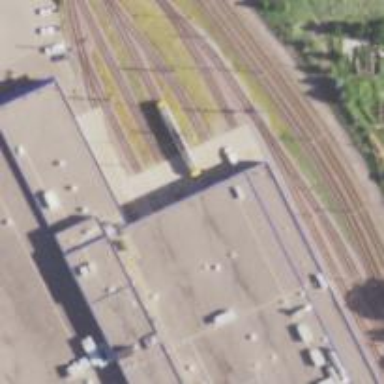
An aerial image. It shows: Light rail tunnel passing through building passage in service yard. The railway is electrified with contact line.